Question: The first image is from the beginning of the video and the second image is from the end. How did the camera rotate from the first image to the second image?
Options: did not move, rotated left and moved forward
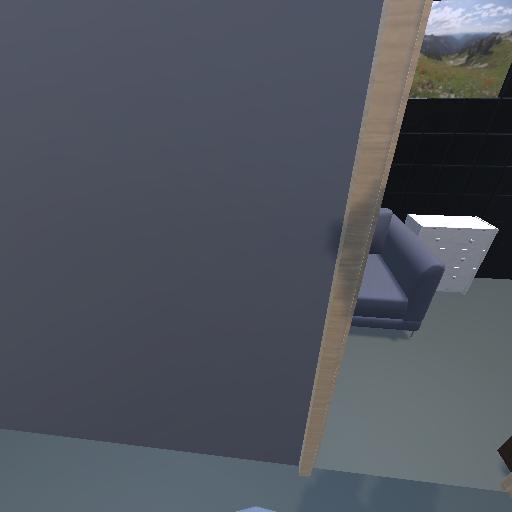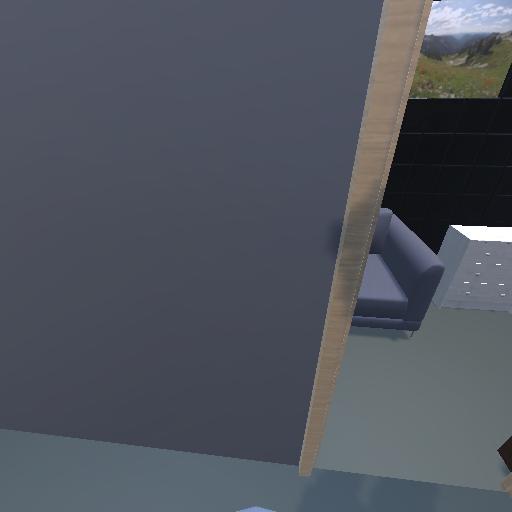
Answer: did not move